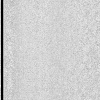
Atmospheric dust classification: dusty